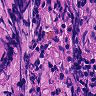
Metastatic tissue present: no